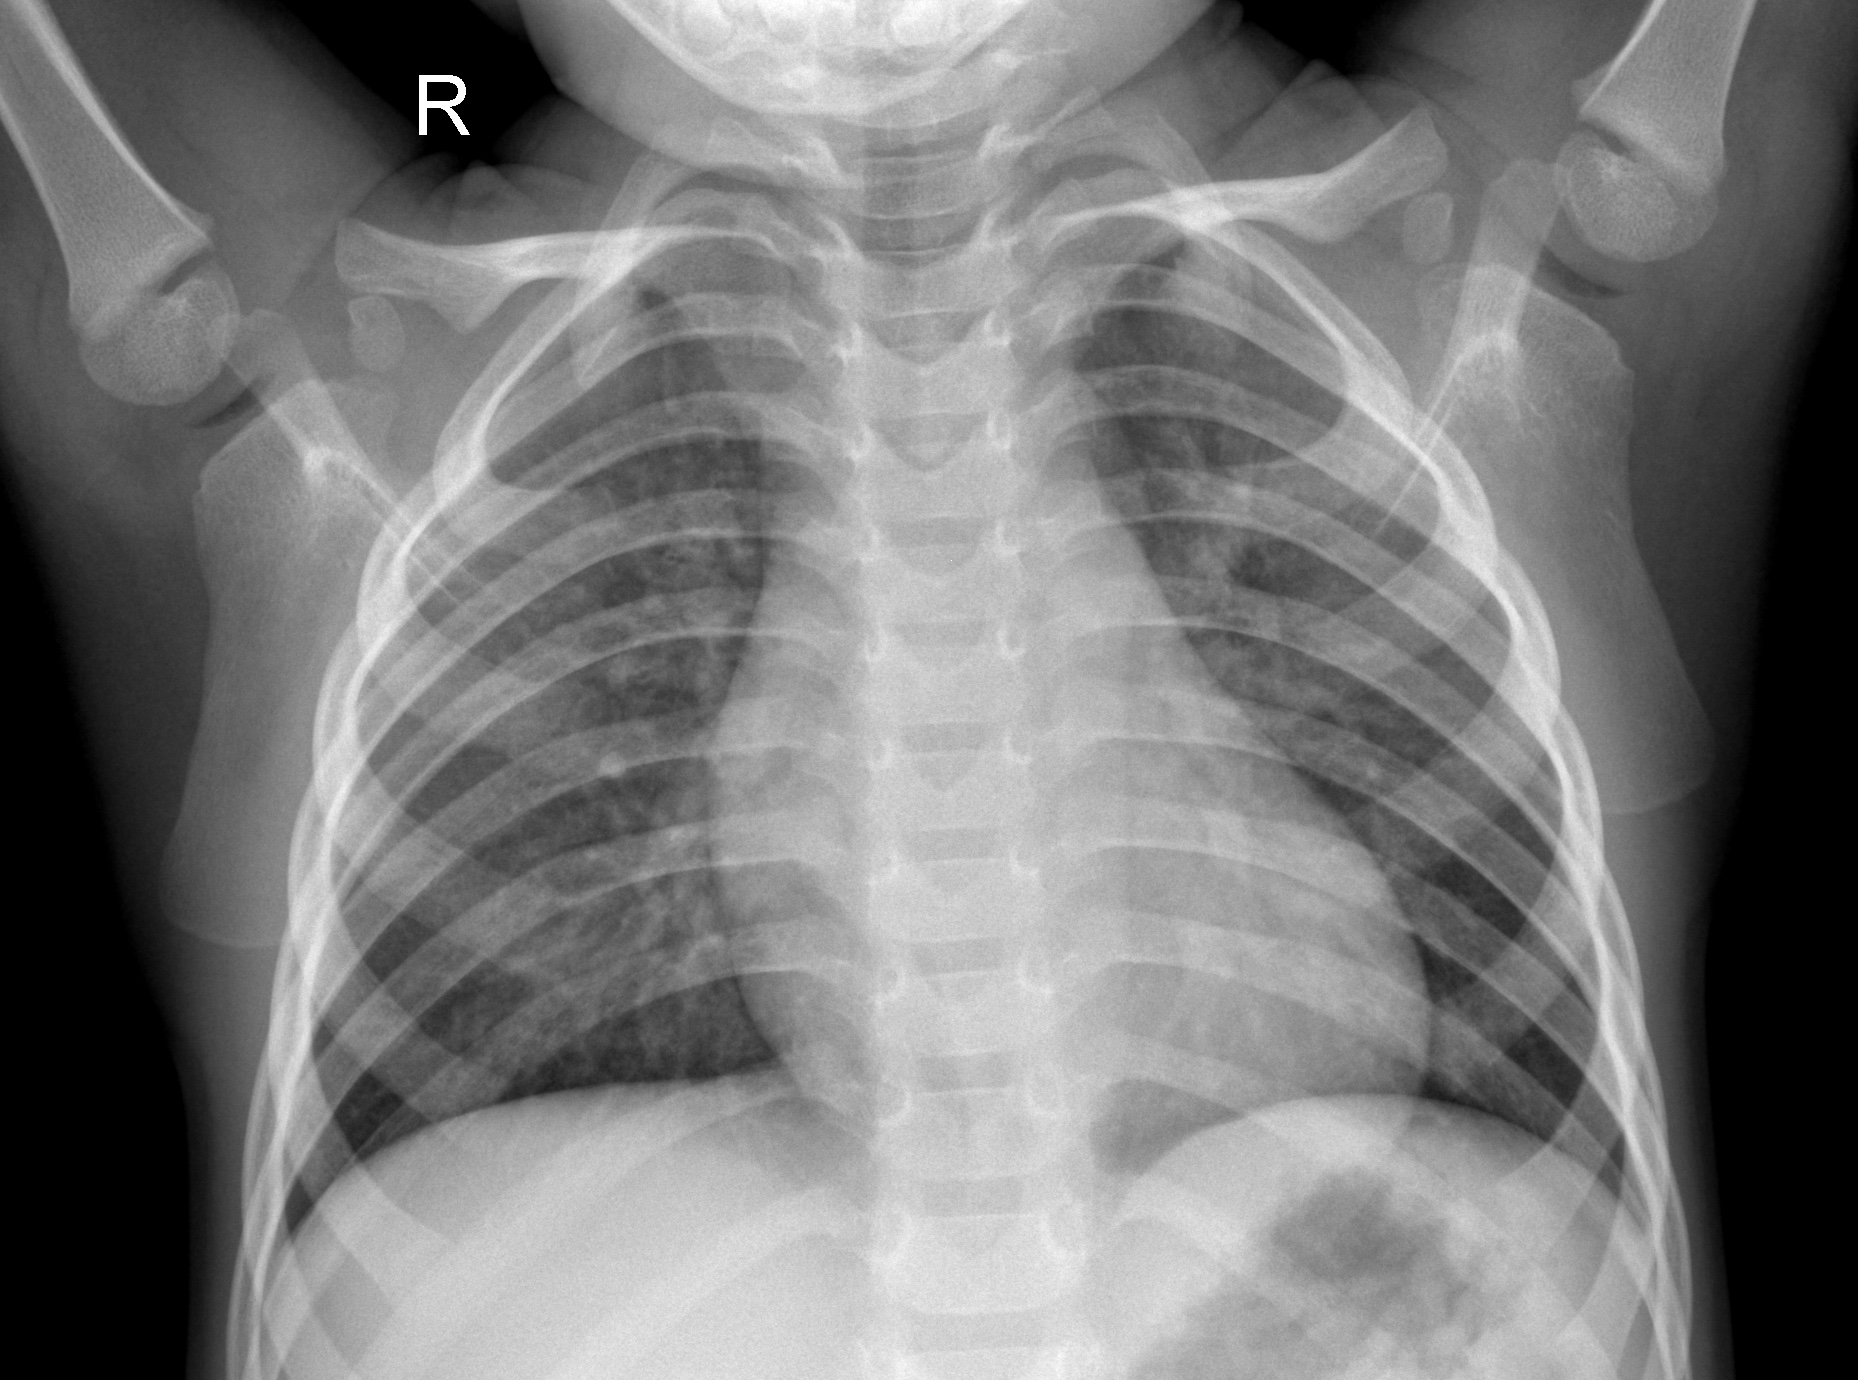
Diagnosis: NORMAL